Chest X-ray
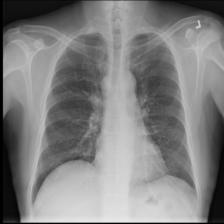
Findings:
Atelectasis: negative
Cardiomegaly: negative
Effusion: negative
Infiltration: negative
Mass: negative
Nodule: negative
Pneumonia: negative
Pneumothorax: negative
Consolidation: negative
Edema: negative
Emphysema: negative
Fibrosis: negative
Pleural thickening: negative
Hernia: negative